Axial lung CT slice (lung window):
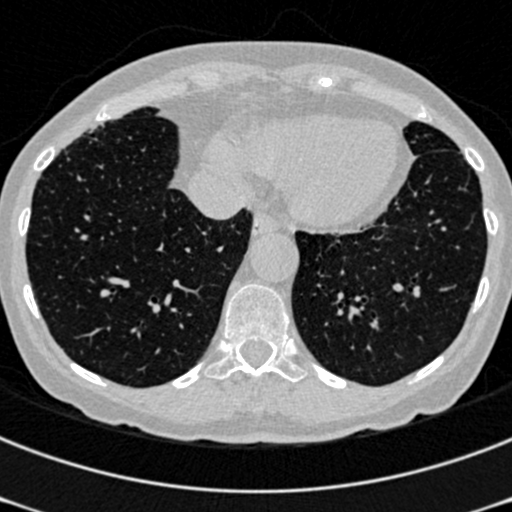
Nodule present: no